Question: My objective is to display 10 or more 'QTabWidget' in a single 'QMainWindow', each tab holding a unique 'QLabel' and 'QTableWidget'. Something like this:

Even though i managed to get the intended result by using the following code, i am wondering if there is more efficient way or shorter way to achieve the same result.
'''
Tab = QtGui.QTabWidget()
Tab1 = QtGui.QWidget()
Tab2 = QtGui.QWidget()
Tab3 = QtGui.QWidget()
Tab4 = QtGui.QWidget()
Tab5 = QtGui.QWidget()
Tab6 = QtGui.QWidget()
Tab7 = QtGui.QWidget()
Tab8 = QtGui.QWidget()
Tab9 = QtGui.QWidget()
Tab10 = QtGui.QWidget()
Tab.addTab(Tab1, QtCore.QString('SECTION A'))
Tab.addTab(Tab2, QtCore.QString('SECTION B'))
Tab.addTab(Tab3, QtCore.QString('SECTION C'))
Tab.addTab(Tab4, QtCore.QString('SECTION D'))
Tab.addTab(Tab5, QtCore.QString('SECTION E'))
Tab.addTab(Tab6, QtCore.QString('SECTION F'))
Tab.addTab(Tab7, QtCore.QString('SECTION G'))
Tab.addTab(Tab8, QtCore.QString('SECTION H'))
Tab.addTab(Tab9, QtCore.QString('SECTION I'))
Tab.addTab(Tab10, QtCore.QString('SECTION J'))
title1 = QtGui.QLabel('title')
title2 = QtGui.QLabel('title')
title3 = QtGui.QLabel('title')
title4 = QtGui.QLabel('title')
title5 = QtGui.QLabel('title')
title6 = QtGui.QLabel('title')
title7 = QtGui.QLabel('title')
title8 = QtGui.QLabel('title')
title9 = QtGui.QLabel('title')
title10 = QtGui.QLabel('title')
self.Table1 = QtGui.QTableWidget()
self.Table2 = QtGui.QTableWidget()
self.Table3 = QtGui.QTableWidget()
self.Table4 = QtGui.QTableWidget()
self.Table5 = QtGui.QTableWidget()
self.Table6 = QtGui.QTableWidget()
self.Table7 = QtGui.QTableWidget()
self.Table8 = QtGui.QTableWidget()
self.Table9 = QtGui.QTableWidget()
self.Table10 = QtGui.QTableWidget()
Layout1 = QtGui.QVBoxLayout()
Layout2 = QtGui.QVBoxLayout()
Layout3 = QtGui.QVBoxLayout()
Layout4 = QtGui.QVBoxLayout()
Layout5 = QtGui.QVBoxLayout()
Layout6 = QtGui.QVBoxLayout()
Layout7 = QtGui.QVBoxLayout()
Layout8 = QtGui.QVBoxLayout()
Layout9 = QtGui.QVBoxLayout()
Layout10 = QtGui.QVBoxLayout()
tablist = [Tab1,Tab2,Tab3,Tab4,Tab5,Tab6,Tab7,Tab8,Tab9,Tab10]
tablabellist = [title1,title2,title3,title4,title5,title6,title7,title8,title9,title10]
self.tablelist = [self.Table1,self.Table2,self.Table3,self.Table4,self.Table5,self.Table6,self.Table7,self.Table8,self.Table9,self.Table10]
layoutlist = [Layout1,Layout2,Layout3,Layout4,Layout5,Layout6,Layout7,Layout8,Layout9,Layout10]
headerlist = [ 'ID','Question','Answer 1','Answer 2','Answer 3','Difficulty','Statistics','Date Added','Added By','Date Modified']
for item in self.tablelist:
item.setColumnCount(len(headerlist))
item.setHorizontalHeaderLabels(headerlist)
item.setEditTriggers(QtGui.QTableWidget.NoEditTriggers)
item.setSelectionBehavior(QtGui.QTableWidget.SelectRows)
item.setSelectionMode(QtGui.QTableWidget.SingleSelection)
for i in range (len(layoutlist)):
layoutlist[i].addWidget(tablabellist[i])
layoutlist[i].addWidget(self.tablelist[i])
tablist[i].setLayout(layoutlist[i])
CLayout = QtGui.QVBoxLayout()
CLayout.addWidget(Tab)
Cwidget = QtGui.QWidget()
Cwidget.setLayout(CLayout)
self.setCentralWidget(Cwidget)
'''
If i were to add 20 'TabWidget' the same way i used above, it will be very messy and tedious.
Is is possible to shorten my code while maintaining the same output?
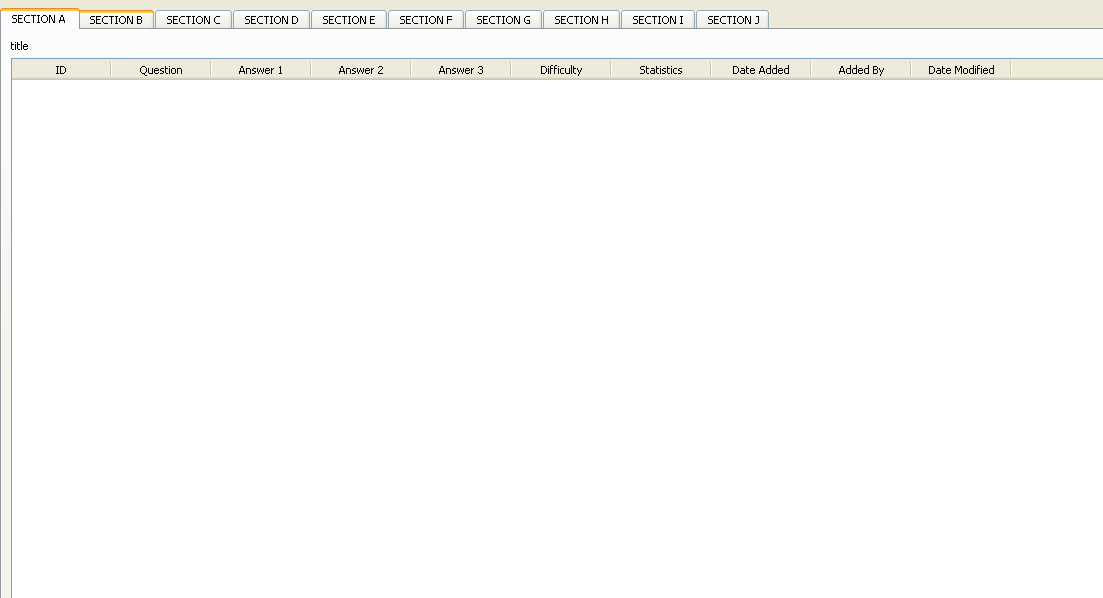
Answer: Something like this should do it:
'''
tablist = []
tablabellist = []
layoutlist=[]
self.tablelist = []
Tab = QtGui.QTabWidget()
headerlist = [ 'ID','Question','Answer 1','Answer 2','Answer 3','Difficulty','Statistics','Date Added','Added By','Date Modified']
num_tab_widgets = 10
for i in range(num_tab_widgets):
tablist.append(QtGui.QWidget())
Tab.addTab(tablist[i], QtCore.QString('SECTION %s'%chr(ord('A')+i)))
tablabellist.append(QtGui.QLabel('title'))
self.tablelist.append(QtGui.QTableWidget())
setattr(self,'Table%d'%i,self.tablelist[i])
layoutlist.append(QtGui.QVBoxLayout())
self.tablelist[i].setColumnCount(len(headerlist))
self.tablelist[i].setHorizontalHeaderLabels(headerlist)
self.tablelist[i].setEditTriggers(QtGui.QTableWidget.NoEditTriggers)
self.tablelist[i].setSelectionBehavior(QtGui.QTableWidget.SelectRows)
self.tablelist[i].setSelectionMode(QtGui.QTableWidget.SingleSelection)
layoutlist[i].addWidget(tablabellist[i])
layoutlist[i].addWidget(self.tablelist[i])
tablist[i].setLayout(layoutlist[i])
CLayout = QtGui.QVBoxLayout()
CLayout.addWidget(Tab)
Cwidget = QtGui.QWidget()
Cwidget.setLayout(CLayout)
self.setCentralWidget(Cwidget)
'''
Note that it may not be necessary to save everything you have in lists, or as part of the instance (self), but I'm not questioning it because I don't know what the rest of your application does! Hopefully this gives you enough information to streamline it yourself.